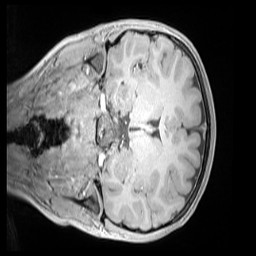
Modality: MP2RAGE
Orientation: coronal
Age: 9
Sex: female
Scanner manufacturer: siemens
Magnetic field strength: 3 T
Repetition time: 4 s
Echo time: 0.00303 s